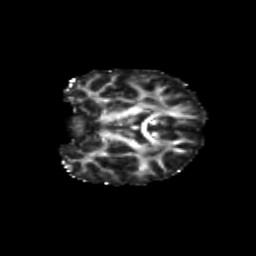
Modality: FA
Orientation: coronal
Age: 11
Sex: female
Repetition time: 9.512 s
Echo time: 0.089 s